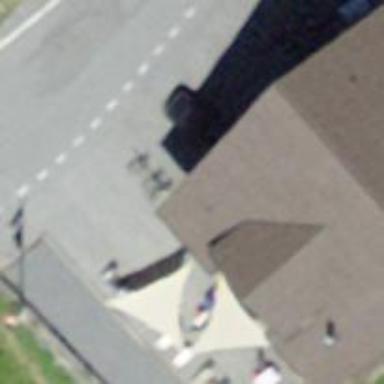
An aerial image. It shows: Restaurant.